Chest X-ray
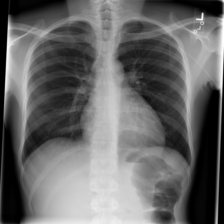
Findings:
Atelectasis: negative
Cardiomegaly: negative
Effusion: negative
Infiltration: negative
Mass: negative
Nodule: negative
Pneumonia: negative
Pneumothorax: negative
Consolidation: negative
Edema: negative
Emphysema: negative
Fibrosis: negative
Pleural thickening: negative
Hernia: negative